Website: bh-photo
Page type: customer-info-address
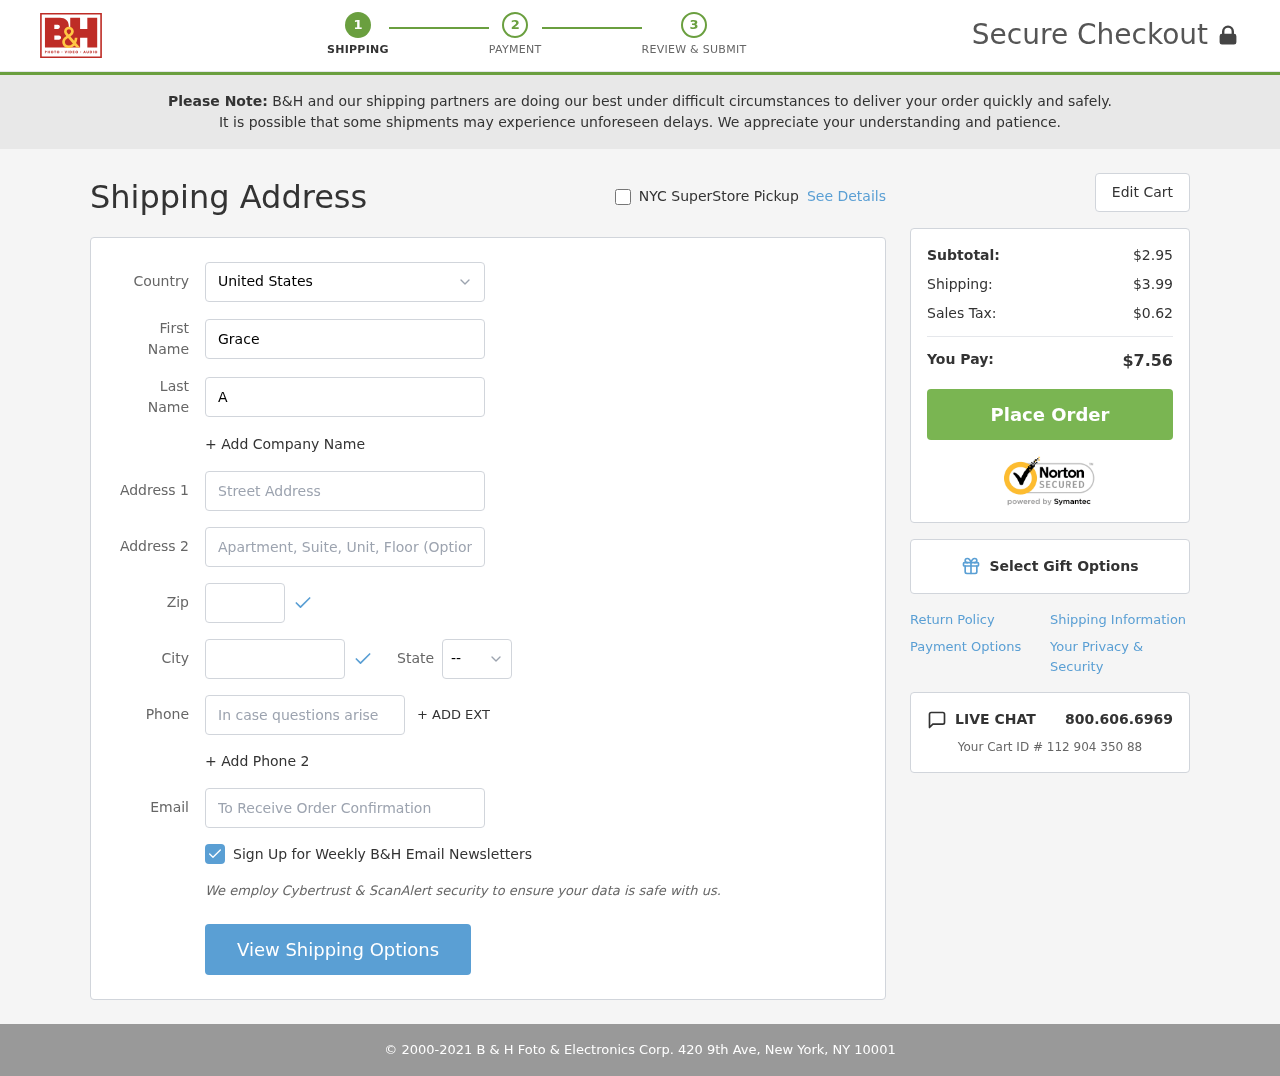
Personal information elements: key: PII_CITY
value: North Mark
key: PII_COUNTRY
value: United States
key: PII_EMAIL
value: grace.andrews@yahoo.com
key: PII_FIRSTNAME
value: Grace
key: PII_LASTNAME
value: Andrews
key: PII_PHONE
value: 9922297934
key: PII_POSTCODE
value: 65281
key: PII_STATE_ABBR
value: AZ
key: PII_STREET
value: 4108 Flores Skyway Suite 847
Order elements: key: ORDER_SUBTOTAL
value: $2.95
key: ORDER_SHIPPING_COST
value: $3.99
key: ORDER_TAX
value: $0.62
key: ORDER_TOTAL
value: $7.56
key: ORDER_ID
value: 112 904 350 88